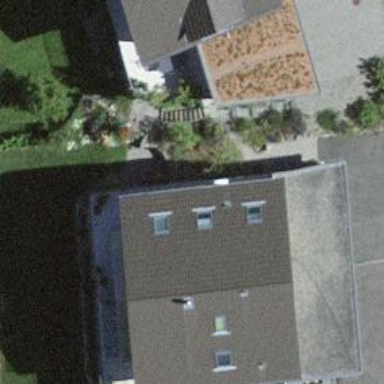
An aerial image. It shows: Simple and straightforward house.